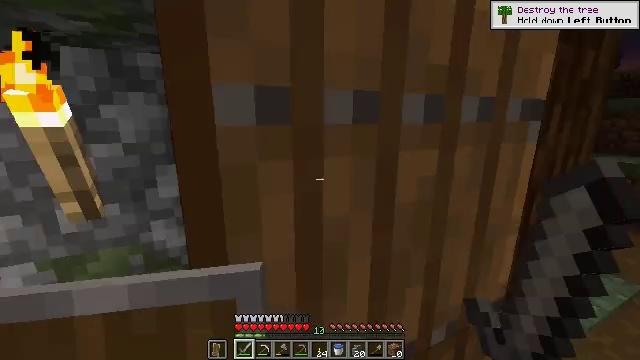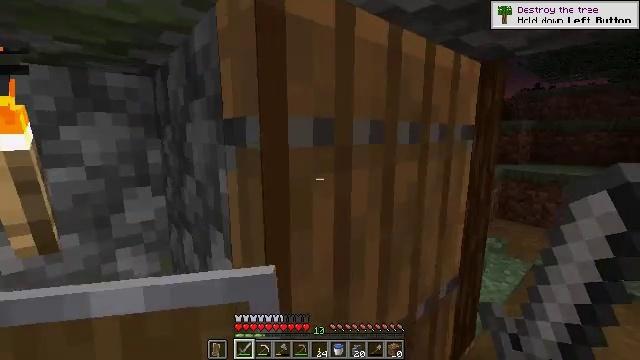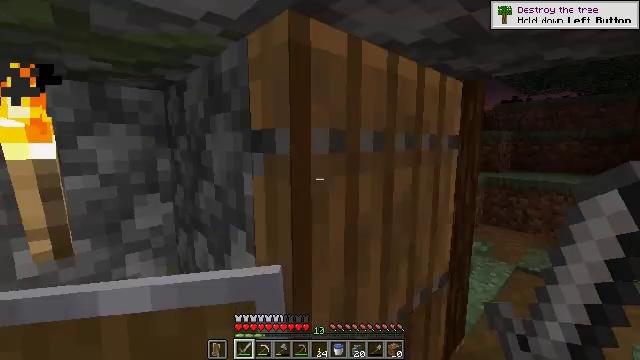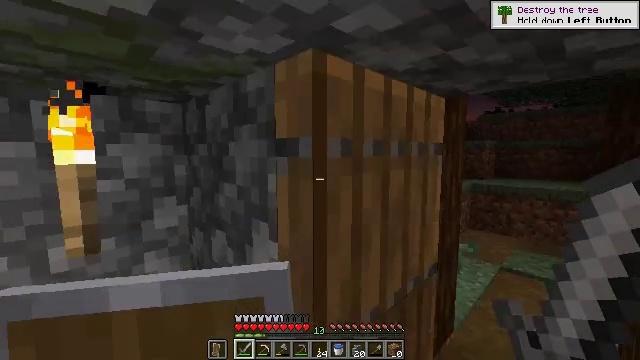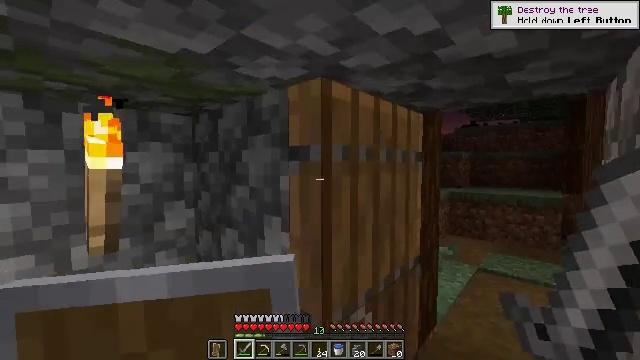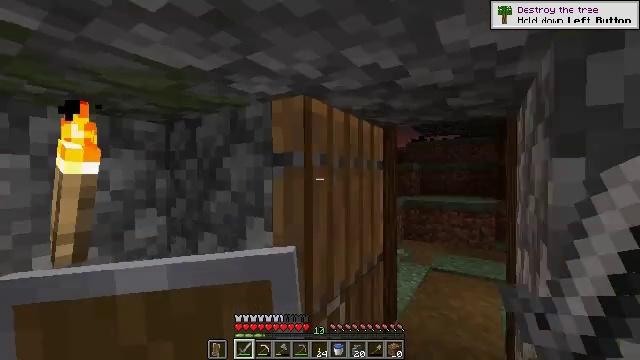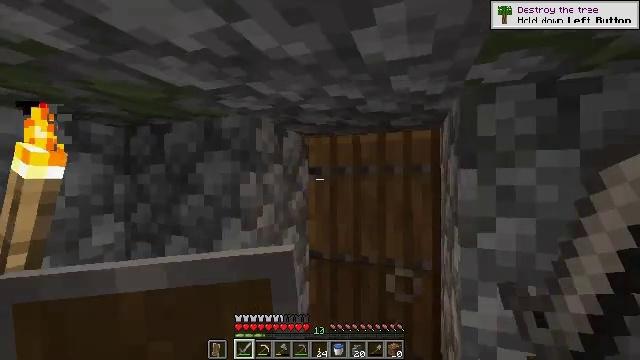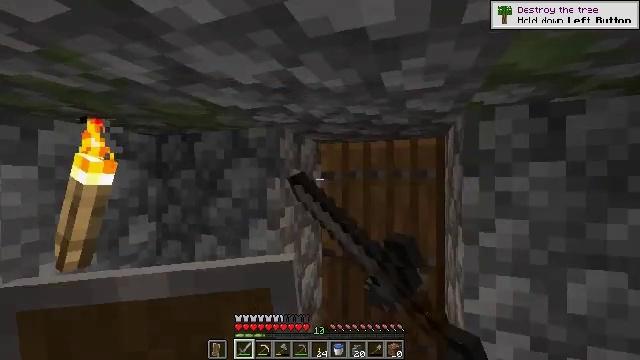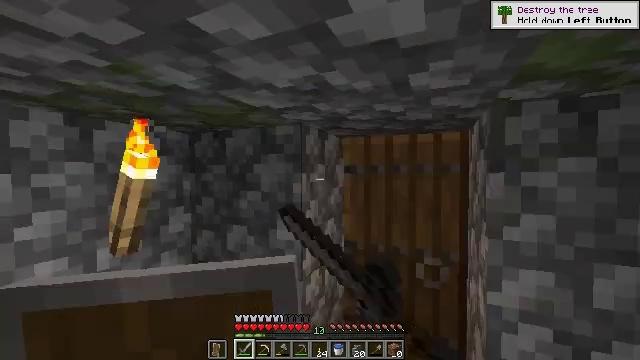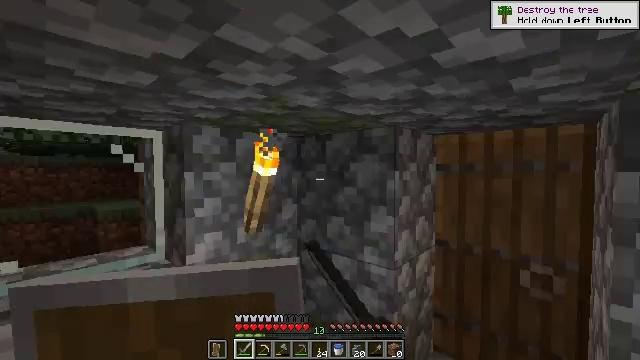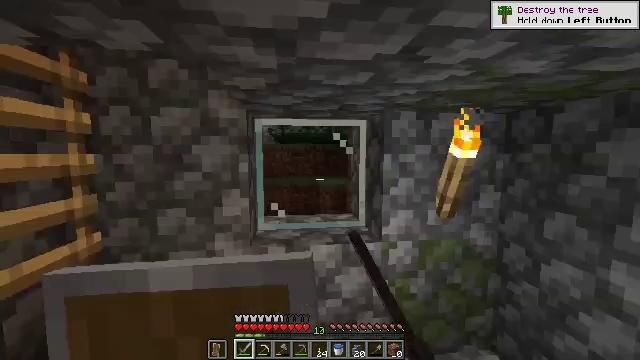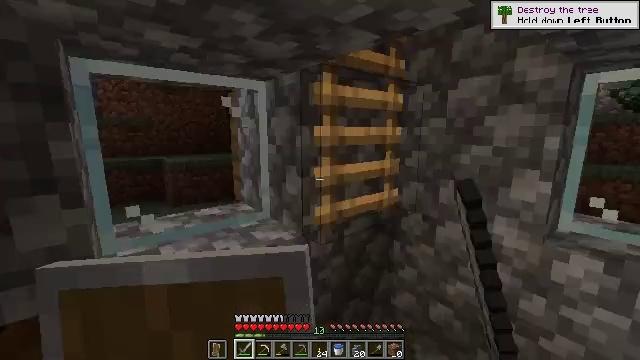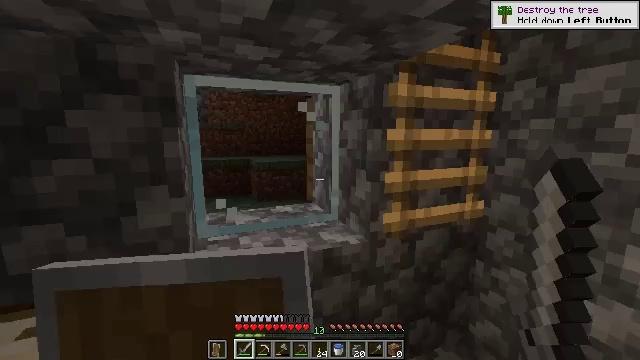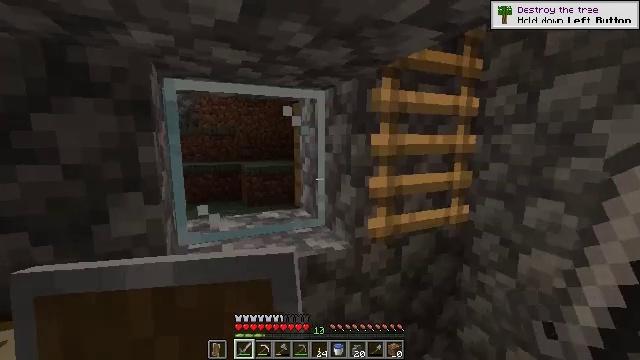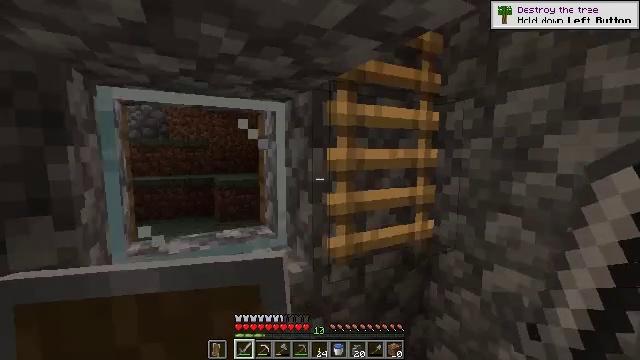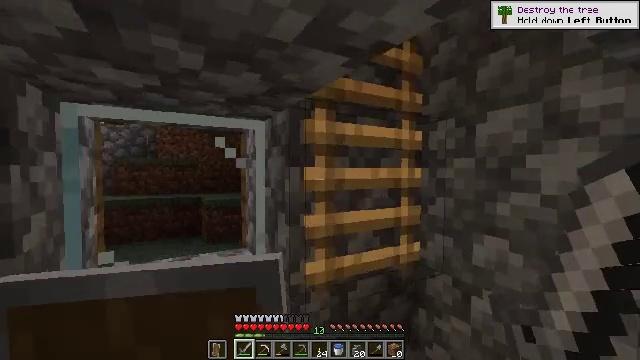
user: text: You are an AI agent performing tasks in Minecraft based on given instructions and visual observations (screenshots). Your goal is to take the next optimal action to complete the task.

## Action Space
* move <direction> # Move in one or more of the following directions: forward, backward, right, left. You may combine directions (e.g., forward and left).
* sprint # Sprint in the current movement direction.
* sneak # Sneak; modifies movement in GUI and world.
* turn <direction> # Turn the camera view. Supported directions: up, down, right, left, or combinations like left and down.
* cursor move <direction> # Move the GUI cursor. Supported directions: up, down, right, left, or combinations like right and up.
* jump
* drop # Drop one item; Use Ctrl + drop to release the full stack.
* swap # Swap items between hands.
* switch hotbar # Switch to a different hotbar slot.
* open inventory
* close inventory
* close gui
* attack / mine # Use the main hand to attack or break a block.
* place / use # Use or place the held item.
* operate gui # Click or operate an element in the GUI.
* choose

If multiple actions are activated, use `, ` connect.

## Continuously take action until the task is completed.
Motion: motion action
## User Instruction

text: Turn regular stone into smooth stone by smelting in the furnace.
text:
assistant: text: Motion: move back and move left, turn right and up
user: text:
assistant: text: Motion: move back, turn right and up
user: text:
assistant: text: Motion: move back, turn right and up
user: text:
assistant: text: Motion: move back and move left, turn right and up
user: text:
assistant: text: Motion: move back and move left, turn right and up
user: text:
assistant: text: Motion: move back and move left, turn right and up, use / place
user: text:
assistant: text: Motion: move back and move left, use / place
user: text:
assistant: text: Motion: move back, turn left and down
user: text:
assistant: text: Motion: move back, turn left
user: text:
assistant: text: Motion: turn left and down
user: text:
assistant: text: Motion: move forward, turn left and down
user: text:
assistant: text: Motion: move forward, turn left
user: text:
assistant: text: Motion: move forward, turn right and up
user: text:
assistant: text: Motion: move forward and move right, turn right and up
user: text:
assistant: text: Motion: move forward and move right, turn right and up
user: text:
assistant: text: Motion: move forward and move right, turn right and up
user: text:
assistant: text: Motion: move forward and move right, turn right and up
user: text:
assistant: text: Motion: move forward and move right, turn up
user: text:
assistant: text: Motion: move forward and move right, turn left and up
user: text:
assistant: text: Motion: move forward, turn left and up
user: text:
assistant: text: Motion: move forward
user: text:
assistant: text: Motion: move forward, turn left, jump
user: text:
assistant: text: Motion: move forward, turn left and up, jump
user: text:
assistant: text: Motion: move forward, turn left and up, jump
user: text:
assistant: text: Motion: move forward, jump
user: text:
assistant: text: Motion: move forward, turn right, jump
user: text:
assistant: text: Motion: move forward, turn right, jump
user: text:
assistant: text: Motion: move forward, jump
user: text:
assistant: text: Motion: move forward, turn right, jump
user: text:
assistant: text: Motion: move forward and move right, turn right and up, jump